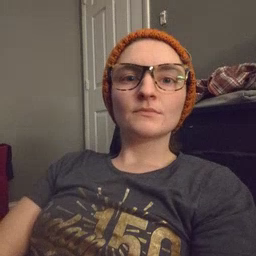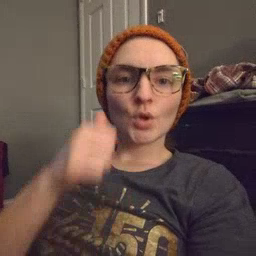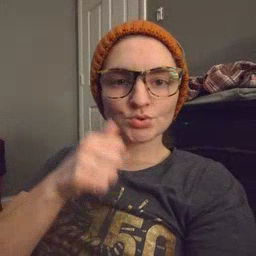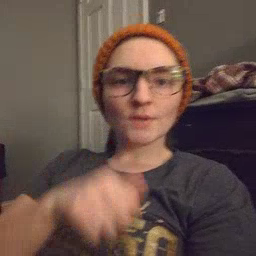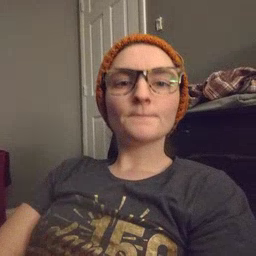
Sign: girl